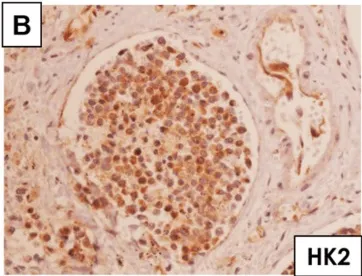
Metabolic and epigenetic reprogramming in human NUT carcinoma case. NUT carcinoma cells are strongly immunopositive for glycolytic markers of HK2. And LDHA.
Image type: pathology (immunostaining)